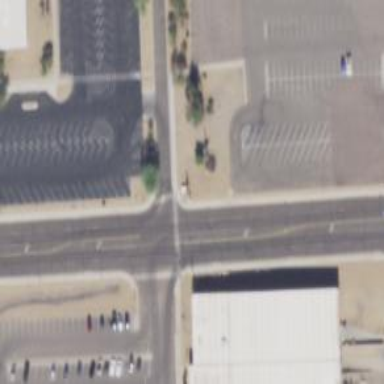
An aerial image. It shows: Solid stop line on the road.